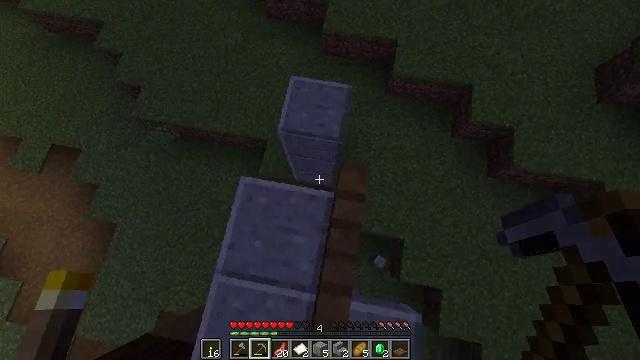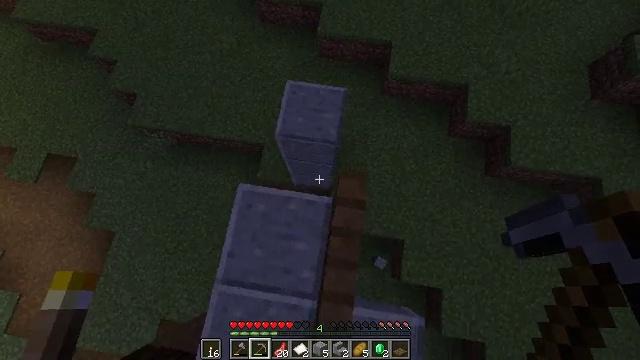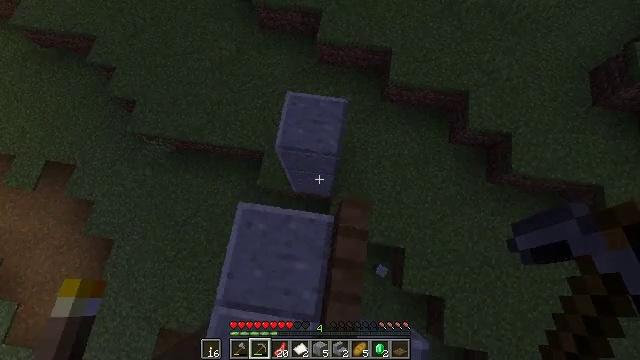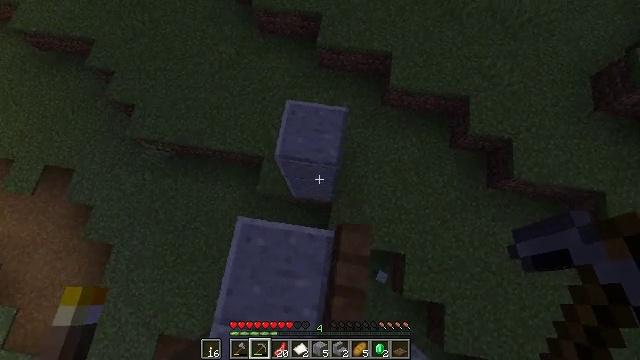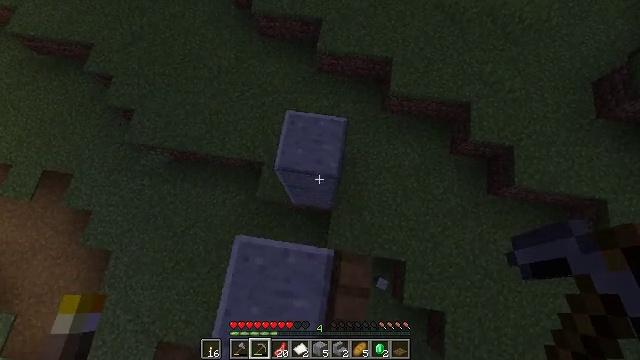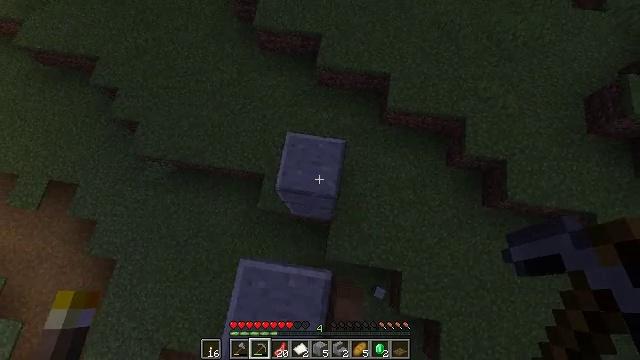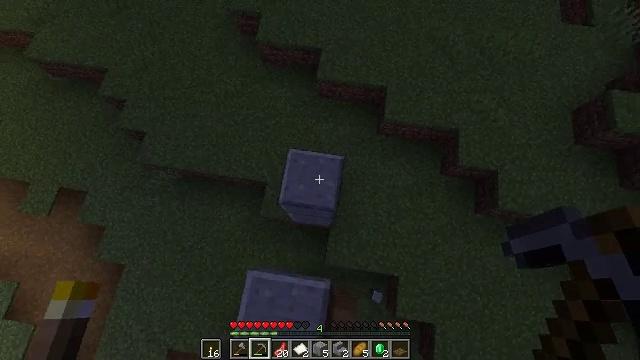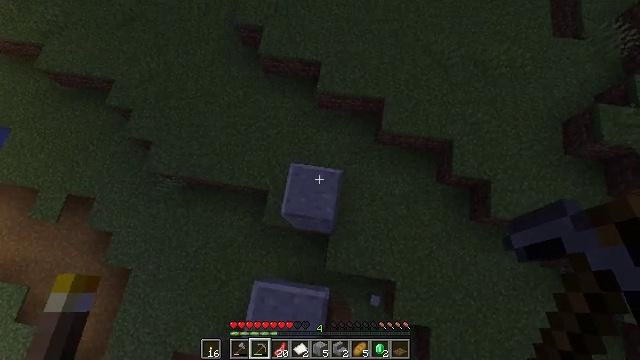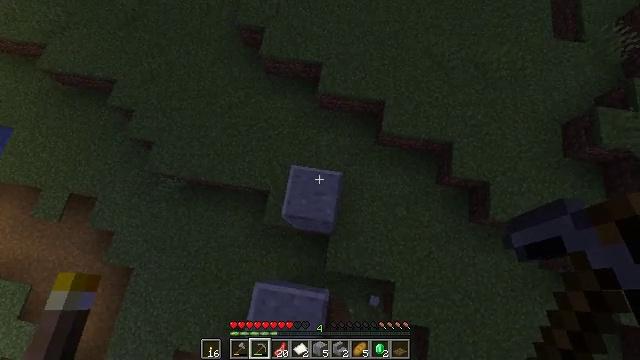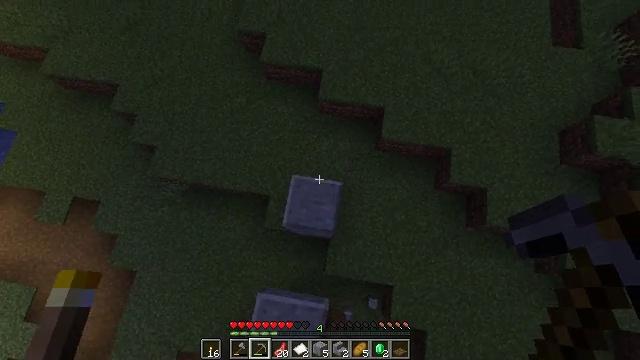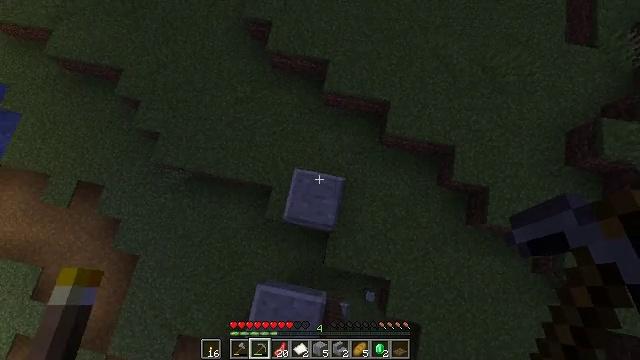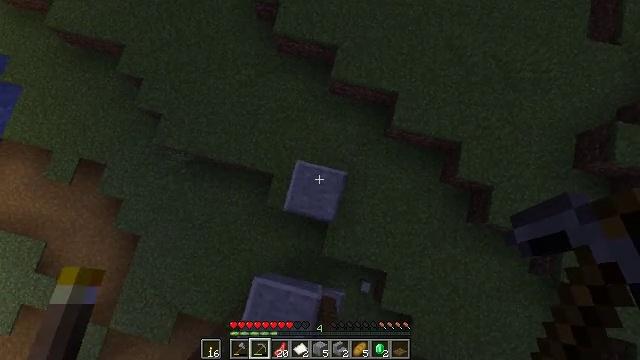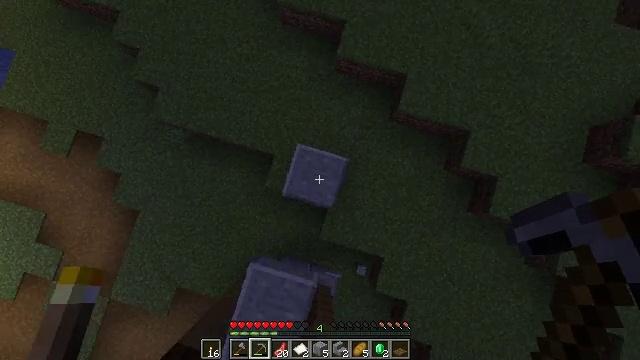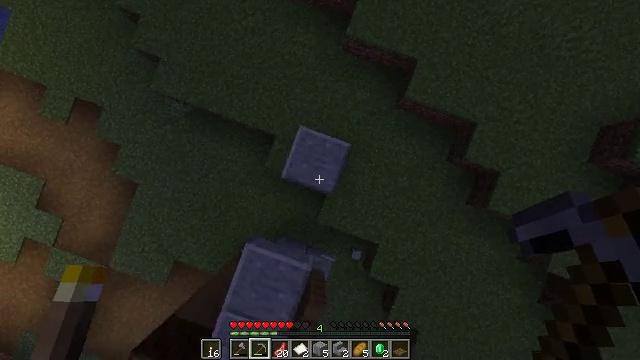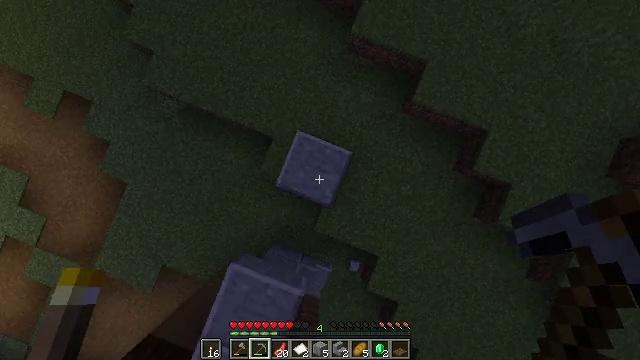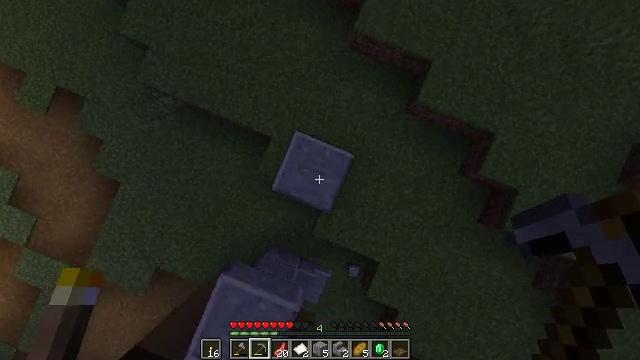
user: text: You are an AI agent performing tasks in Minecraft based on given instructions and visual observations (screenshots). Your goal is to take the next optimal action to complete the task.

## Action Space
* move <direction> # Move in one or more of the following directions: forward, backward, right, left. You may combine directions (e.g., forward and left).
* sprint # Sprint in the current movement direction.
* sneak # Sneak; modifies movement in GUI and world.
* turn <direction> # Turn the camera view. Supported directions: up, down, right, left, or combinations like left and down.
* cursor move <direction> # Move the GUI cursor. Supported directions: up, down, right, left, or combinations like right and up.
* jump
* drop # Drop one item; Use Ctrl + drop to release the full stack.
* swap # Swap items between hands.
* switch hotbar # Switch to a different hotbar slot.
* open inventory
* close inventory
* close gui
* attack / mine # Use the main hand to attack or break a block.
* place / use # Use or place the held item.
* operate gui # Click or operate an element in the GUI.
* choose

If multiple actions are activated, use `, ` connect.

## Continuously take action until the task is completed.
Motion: motion action
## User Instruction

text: Gather polished andesite.
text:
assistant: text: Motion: move forward, turn right
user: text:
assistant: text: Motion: move forward
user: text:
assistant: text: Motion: move forward
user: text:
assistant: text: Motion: move forward
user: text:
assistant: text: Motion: move forward, jump
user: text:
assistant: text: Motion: move forward, jump
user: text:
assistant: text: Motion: move forward, jump
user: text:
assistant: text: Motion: move forward, jump
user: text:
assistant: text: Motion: move forward
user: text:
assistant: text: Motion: turn left and down
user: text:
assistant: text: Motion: turn left and down
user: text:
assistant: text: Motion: turn left and down
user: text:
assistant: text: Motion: turn left and down
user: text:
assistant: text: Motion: turn left and down
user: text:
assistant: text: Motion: turn down
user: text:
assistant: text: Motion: no_op
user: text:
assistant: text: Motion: turn left and down, attack / mine
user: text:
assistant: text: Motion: turn left, attack / mine
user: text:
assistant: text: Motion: turn left and up, attack / mine
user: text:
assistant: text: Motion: turn left and up, attack / mine
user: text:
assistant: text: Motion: turn left, attack / mine
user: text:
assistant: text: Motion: turn left, attack / mine
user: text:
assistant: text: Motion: turn left and up, attack / mine
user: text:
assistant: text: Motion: turn left and up, attack / mine
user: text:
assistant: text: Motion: turn left and up, attack / mine
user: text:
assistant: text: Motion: attack / mine
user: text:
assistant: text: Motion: attack / mine
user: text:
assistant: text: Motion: attack / mine
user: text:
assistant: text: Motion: attack / mine
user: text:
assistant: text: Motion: turn left, attack / mine